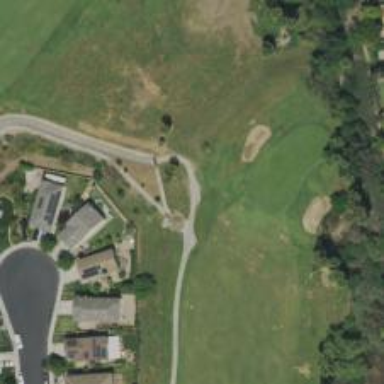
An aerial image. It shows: Service road designated as golf cart path.